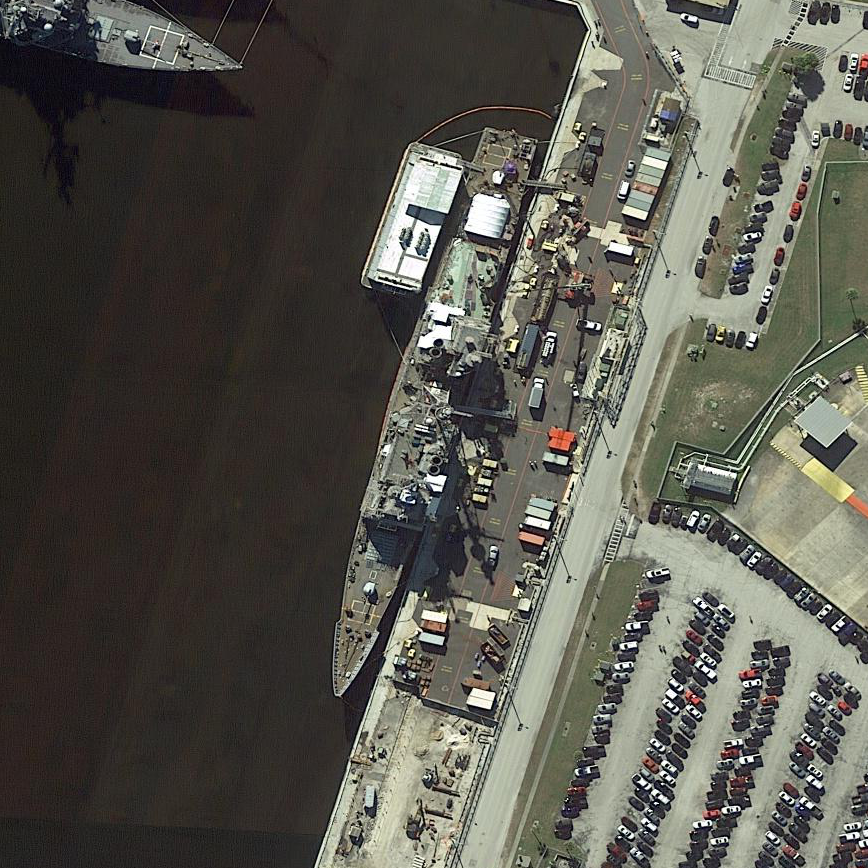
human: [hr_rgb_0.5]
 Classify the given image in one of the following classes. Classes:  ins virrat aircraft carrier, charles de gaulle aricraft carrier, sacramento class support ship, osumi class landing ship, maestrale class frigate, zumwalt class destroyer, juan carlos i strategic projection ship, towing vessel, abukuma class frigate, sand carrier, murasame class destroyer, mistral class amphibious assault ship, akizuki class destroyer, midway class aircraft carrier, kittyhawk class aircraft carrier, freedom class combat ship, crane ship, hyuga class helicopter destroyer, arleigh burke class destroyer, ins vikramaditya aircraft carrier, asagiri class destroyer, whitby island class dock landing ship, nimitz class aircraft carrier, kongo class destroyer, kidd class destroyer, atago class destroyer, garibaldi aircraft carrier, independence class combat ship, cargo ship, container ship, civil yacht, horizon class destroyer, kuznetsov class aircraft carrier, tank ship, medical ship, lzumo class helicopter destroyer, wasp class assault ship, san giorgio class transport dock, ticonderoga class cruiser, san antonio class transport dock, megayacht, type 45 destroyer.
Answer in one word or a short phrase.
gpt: Ticonderoga class cruiser